Question: '''
data = read.csv("HeatofCombustion.csv", header=T)
attach(data)
library(lattice)
x = data[ , "Qc"]
qqplot(x=qexp(x), y=data, main="Exponential Q-Q Plot",
xlab="Theoretical Quantiles", ylab= "Your Data Quantiles")
'''
Errors:
'''
Error in '[.data.frame'(x, order(x, na.last = na.last, decreasing = decreasing)) :
undefined columns selected
In addition: Warning messages:
1: In qexp(x) : NaNs produced
2: In xtfrm.data.frame(x) : cannot xtfrm data frames
'''
Why does this happen? I thought I have already converted dataframe into a vector by using 'x = data[ , "Qc"]'
I am trying to graph an exponential Q-Q plot in R. Many thanks.
Data view:

Actual data for variable Qc (heat capacity):
'''
Qc = c(17.39, 6.68, 23.31, 47.74,
19.53, 45.8, 26.75, 26.86, 29.62, 28.39, 34.21, 43.65, 24.13,
31.37, 25.42, 27.91, 30.9, 31.07, 38.35, 29.18, 26.45, 25.27,
26.92, 24.97, 39.84, 29.38, 31.53, 31.06, 18.71, 29.92, 32.5,
31.07, 31.48, 31.23, 31.15, 31.65, 26.03, 28.61, 30.65, 34.39,
30.28, 30.63, 34.89, 26.5, 29.59, 29.06, 26.54, 25.92, 33.64)
'''
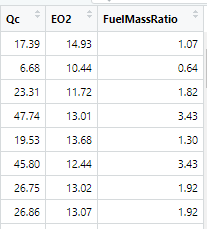
Answer: This function is perhaps a little too fancy, but should do what you want. (The 'qfun.args'/'do.call' nonsense is to allow you to include extra shape parameters for the target distribution, which doesn't seem to be necessary here -- because of the way that Q-Q plots are assessed, changes in scale and location parameters don't affect their appearance much.)
It's basically just encapsulating and generalizing the chi-squared example shown in '?qqplot' ... to generate the x-variable, you use 'ppoints()' to generate an appropriate set of equally spaced quantile points, then the quantile ('q*') function of your target distribution to convert those to theoretical quantiles.
'''
qfun <- function(y, qfun = qnorm, qfun.args = NULL, ...) {
n <- length(y)
qqplot(do.call(qfun,
c(list(ppoints(n)), qfun.args)),
xlab = "",
y, ...)
qqline(y,
distribution = function(p) do.call(qfun, c(list(p), qfun.args)),
probs = c(0.1, 0.6), col = 2)
}
'''
Try it out:
'''
qfun(Qc, main = "Gaussian")
qfun(Qc, qexp, main = "Exponential")
library(VGAM)
qfun(Qc, qgumbel, main = "Gumbel")
'''
<URL>